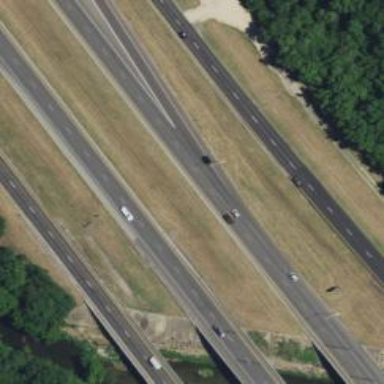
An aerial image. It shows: Motorway junction.